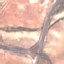
Land use / land cover class: Highway